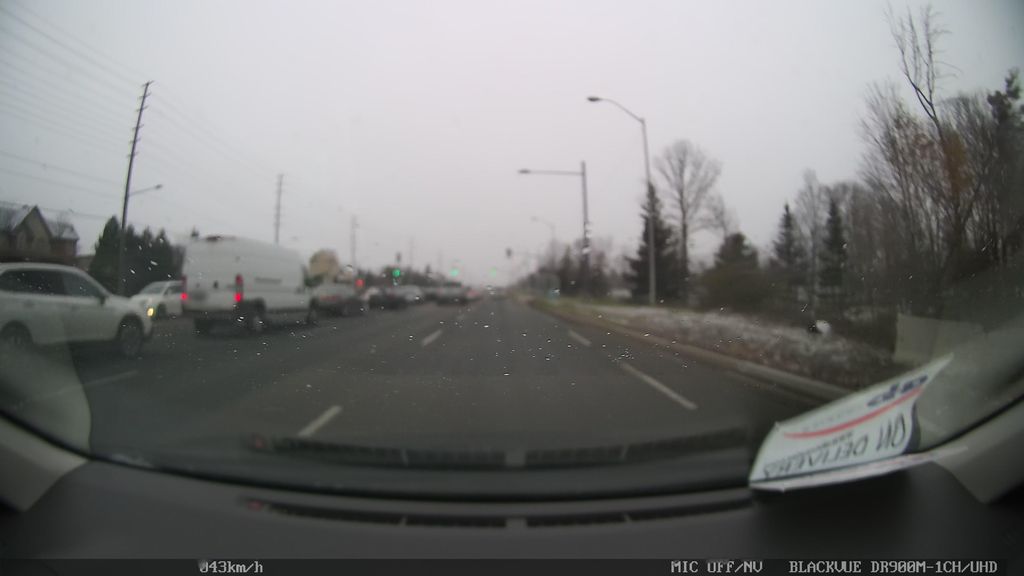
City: toronto